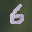
Label: 6